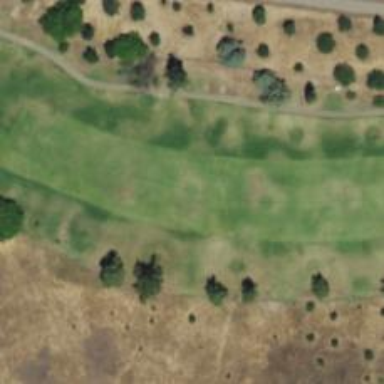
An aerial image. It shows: Golf hole.